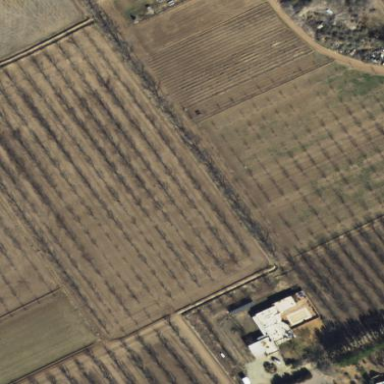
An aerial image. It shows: Orchard.